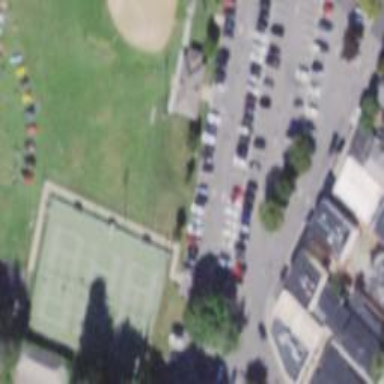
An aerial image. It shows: Tennis court on the leisure land pitch.